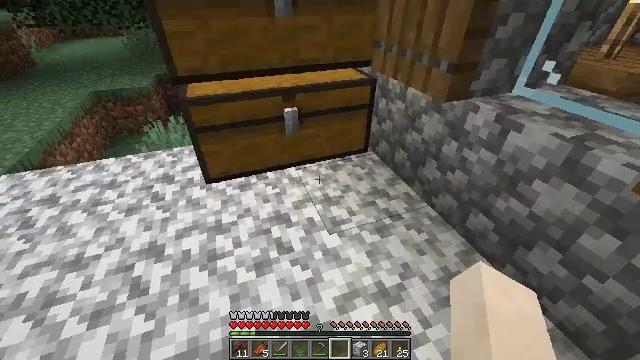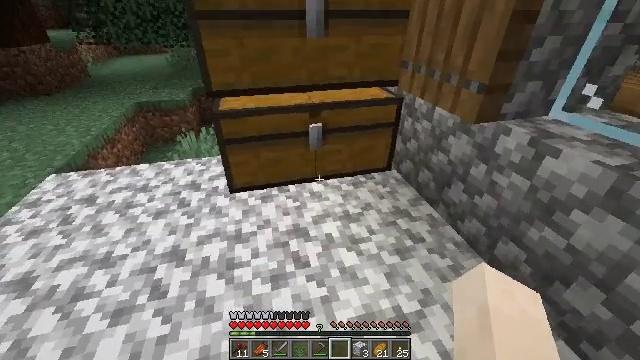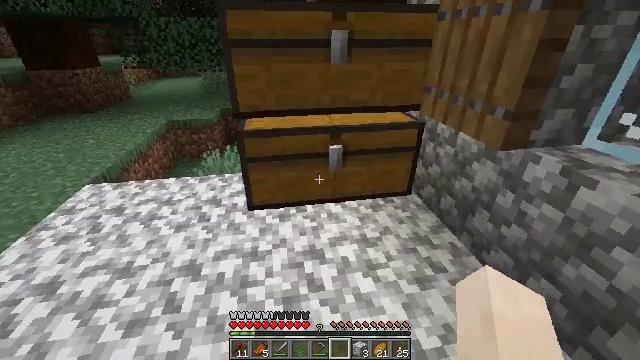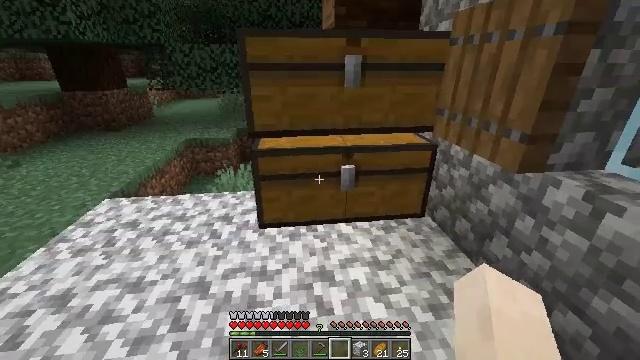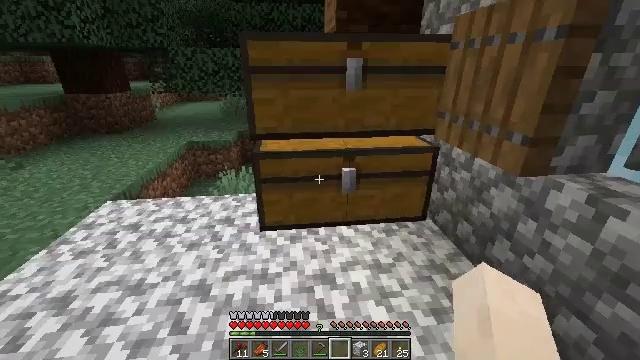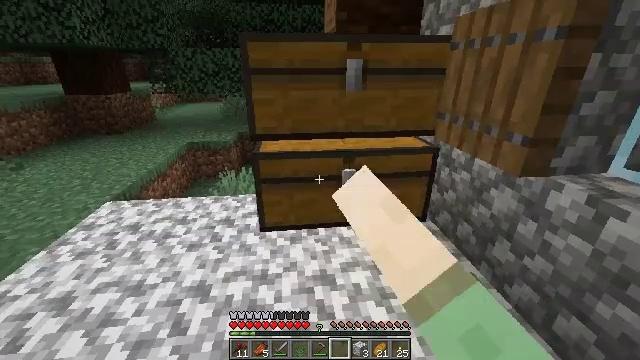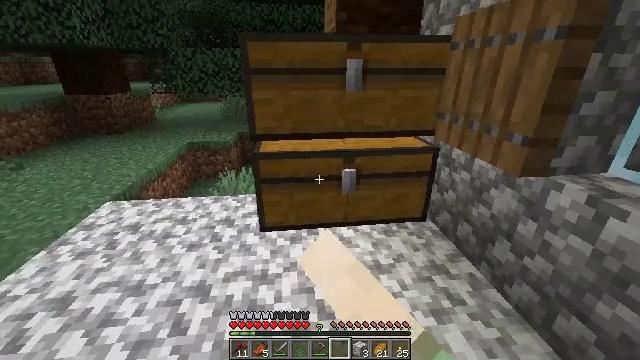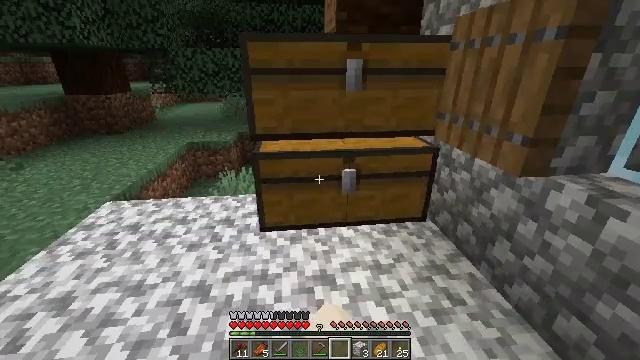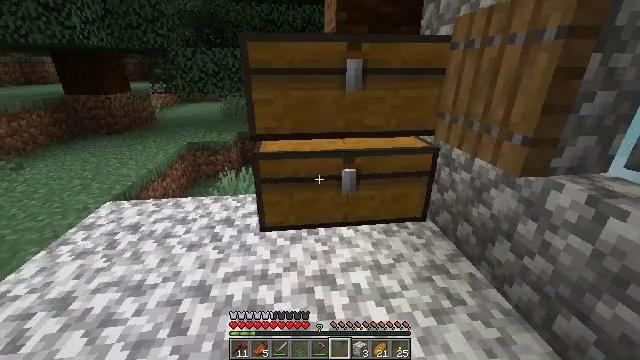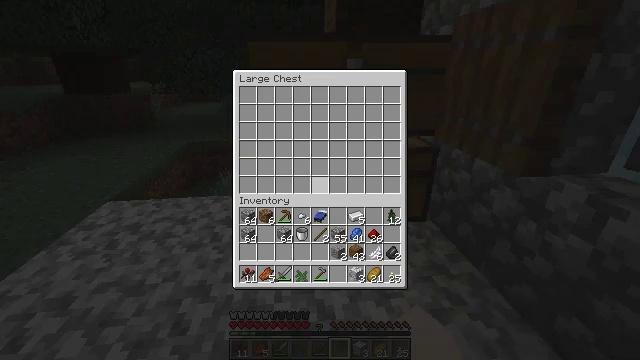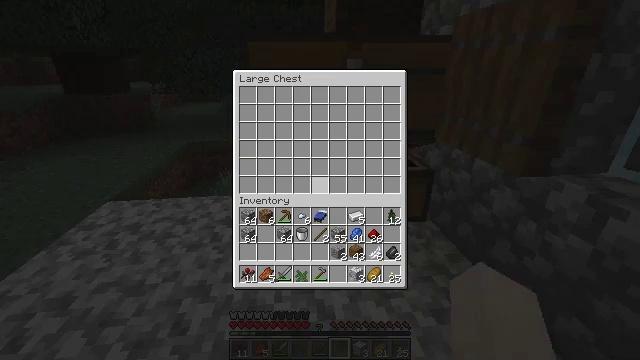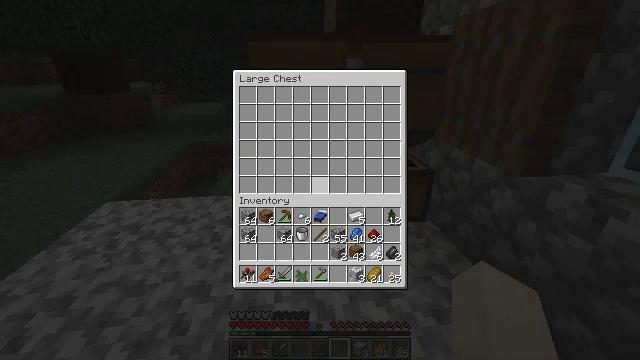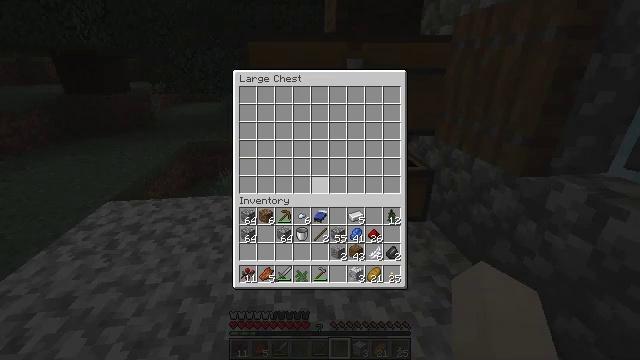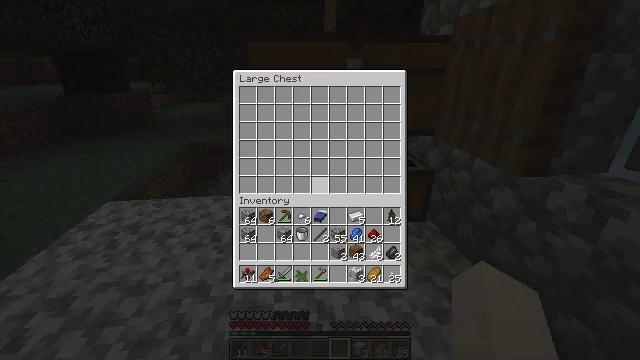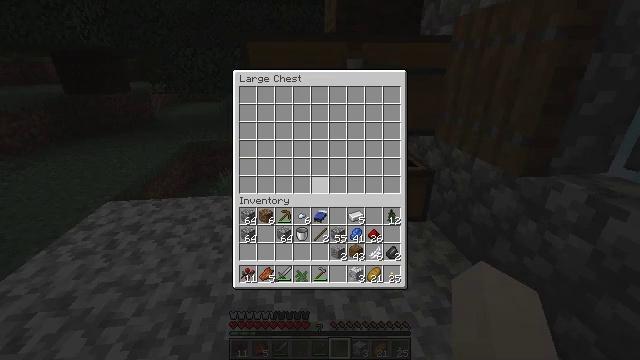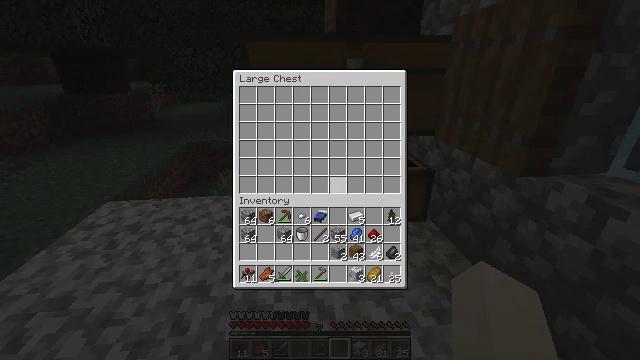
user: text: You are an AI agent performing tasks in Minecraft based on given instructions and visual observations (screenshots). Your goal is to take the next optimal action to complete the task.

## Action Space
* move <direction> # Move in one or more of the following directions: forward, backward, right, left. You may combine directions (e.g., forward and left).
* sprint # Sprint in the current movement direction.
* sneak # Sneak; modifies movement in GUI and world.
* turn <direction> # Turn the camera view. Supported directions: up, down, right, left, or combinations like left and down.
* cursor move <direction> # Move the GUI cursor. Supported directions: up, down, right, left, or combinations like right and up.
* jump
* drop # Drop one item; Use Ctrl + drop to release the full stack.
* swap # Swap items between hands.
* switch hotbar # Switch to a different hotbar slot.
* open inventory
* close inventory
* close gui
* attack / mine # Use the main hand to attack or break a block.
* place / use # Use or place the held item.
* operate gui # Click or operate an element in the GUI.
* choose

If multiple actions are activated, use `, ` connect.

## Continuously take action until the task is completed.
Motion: motion action
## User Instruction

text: Drop a large fern.
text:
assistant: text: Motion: turn left and up
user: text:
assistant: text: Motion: turn left and up
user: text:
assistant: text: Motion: turn left and up
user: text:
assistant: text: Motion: use / place
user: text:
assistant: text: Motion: use / place
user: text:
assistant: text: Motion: use / place
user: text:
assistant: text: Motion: no_op
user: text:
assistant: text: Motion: no_op
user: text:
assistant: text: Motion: open gui
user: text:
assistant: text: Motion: no_op
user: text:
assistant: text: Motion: no_op
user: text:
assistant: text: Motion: no_op
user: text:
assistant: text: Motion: no_op
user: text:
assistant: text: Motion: no_op
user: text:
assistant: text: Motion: no_op
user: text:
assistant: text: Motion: no_op
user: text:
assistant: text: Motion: no_op
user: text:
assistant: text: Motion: no_op
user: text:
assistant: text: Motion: sneak
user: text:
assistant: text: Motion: sneak
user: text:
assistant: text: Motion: sneak
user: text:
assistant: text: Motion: sneak, cursor move down
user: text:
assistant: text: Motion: sneak, cursor move down
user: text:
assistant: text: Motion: sneak
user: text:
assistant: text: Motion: sneak
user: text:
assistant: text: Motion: sneak
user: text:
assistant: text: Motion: sneak
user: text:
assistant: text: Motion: sneak
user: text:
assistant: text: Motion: sneak
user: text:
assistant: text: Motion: sneak